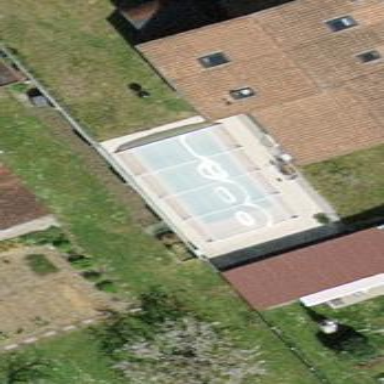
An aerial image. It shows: Swimming pool located in leisure land.